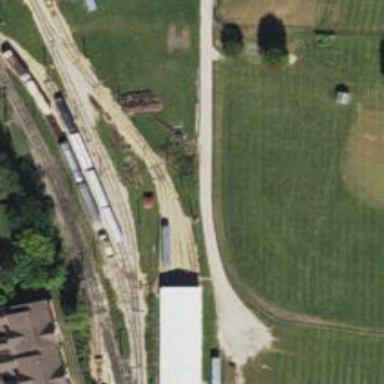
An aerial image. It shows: Preserved light rail railway yard with electrified contact line.